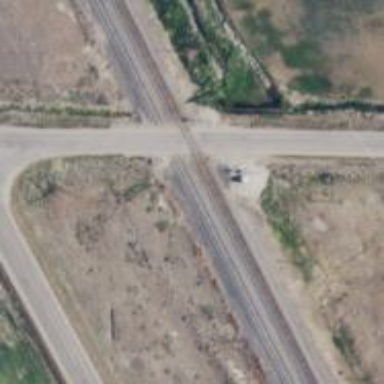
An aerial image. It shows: Railway level crossing.